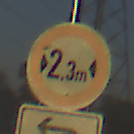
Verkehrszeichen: TatsaechlicheBreite2Komma3
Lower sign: RichtungsangabeDurchPfeile2
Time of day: SunriseSunset
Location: Outdoor (Nature)
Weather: Clear
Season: NotSpecified
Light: Natural